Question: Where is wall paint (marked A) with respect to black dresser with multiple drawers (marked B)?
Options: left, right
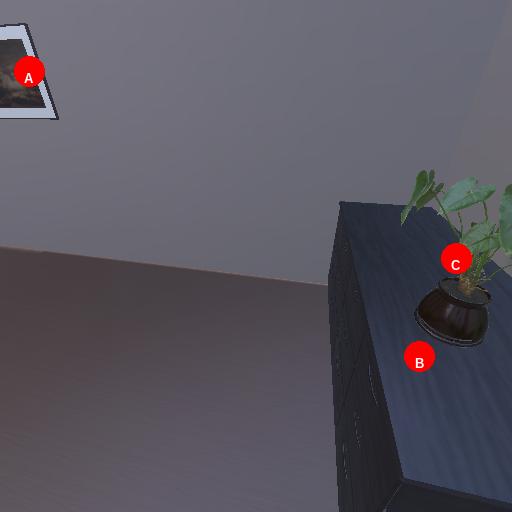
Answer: left